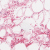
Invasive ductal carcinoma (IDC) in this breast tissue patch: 0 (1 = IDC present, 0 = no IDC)